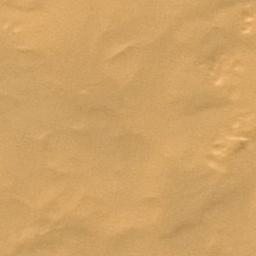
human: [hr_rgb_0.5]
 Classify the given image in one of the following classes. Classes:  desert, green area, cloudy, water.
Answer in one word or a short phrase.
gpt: desert